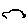
Label: line